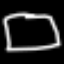
Label: square